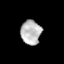
Tissue: lung
Cell type: Epithelial cells
Senescence score: 0.1704
Nuclear area (px): 484
Mean DAPI intensity: 184.461